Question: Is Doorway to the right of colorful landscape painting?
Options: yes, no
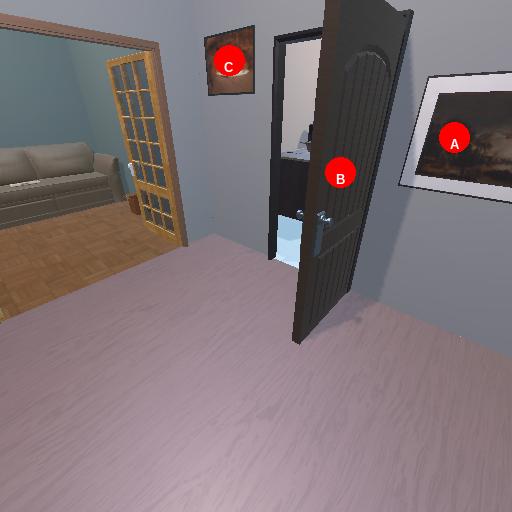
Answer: yes